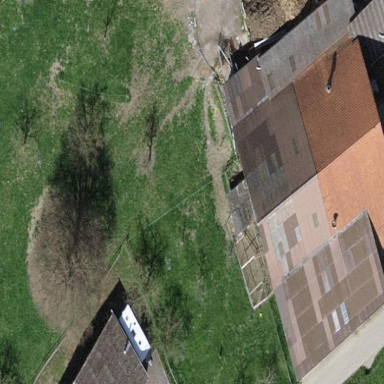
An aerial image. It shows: Farm building.